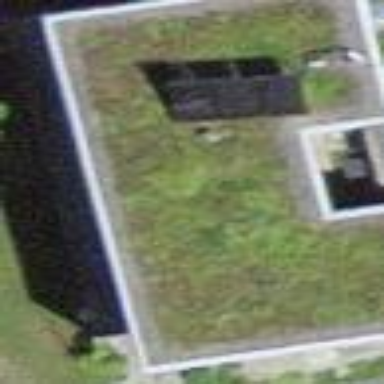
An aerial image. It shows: House with flat roof.